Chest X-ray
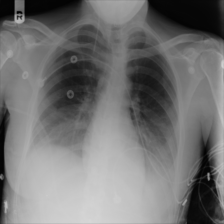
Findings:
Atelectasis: negative
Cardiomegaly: negative
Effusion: positive
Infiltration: negative
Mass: negative
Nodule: negative
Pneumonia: negative
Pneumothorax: negative
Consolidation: negative
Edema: negative
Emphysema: negative
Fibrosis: negative
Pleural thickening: negative
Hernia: negative